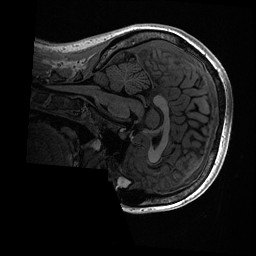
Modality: T1w
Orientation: sagittal
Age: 19
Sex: female
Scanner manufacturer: ge
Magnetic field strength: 3 T
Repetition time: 0.006952 s
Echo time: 0.00292 s